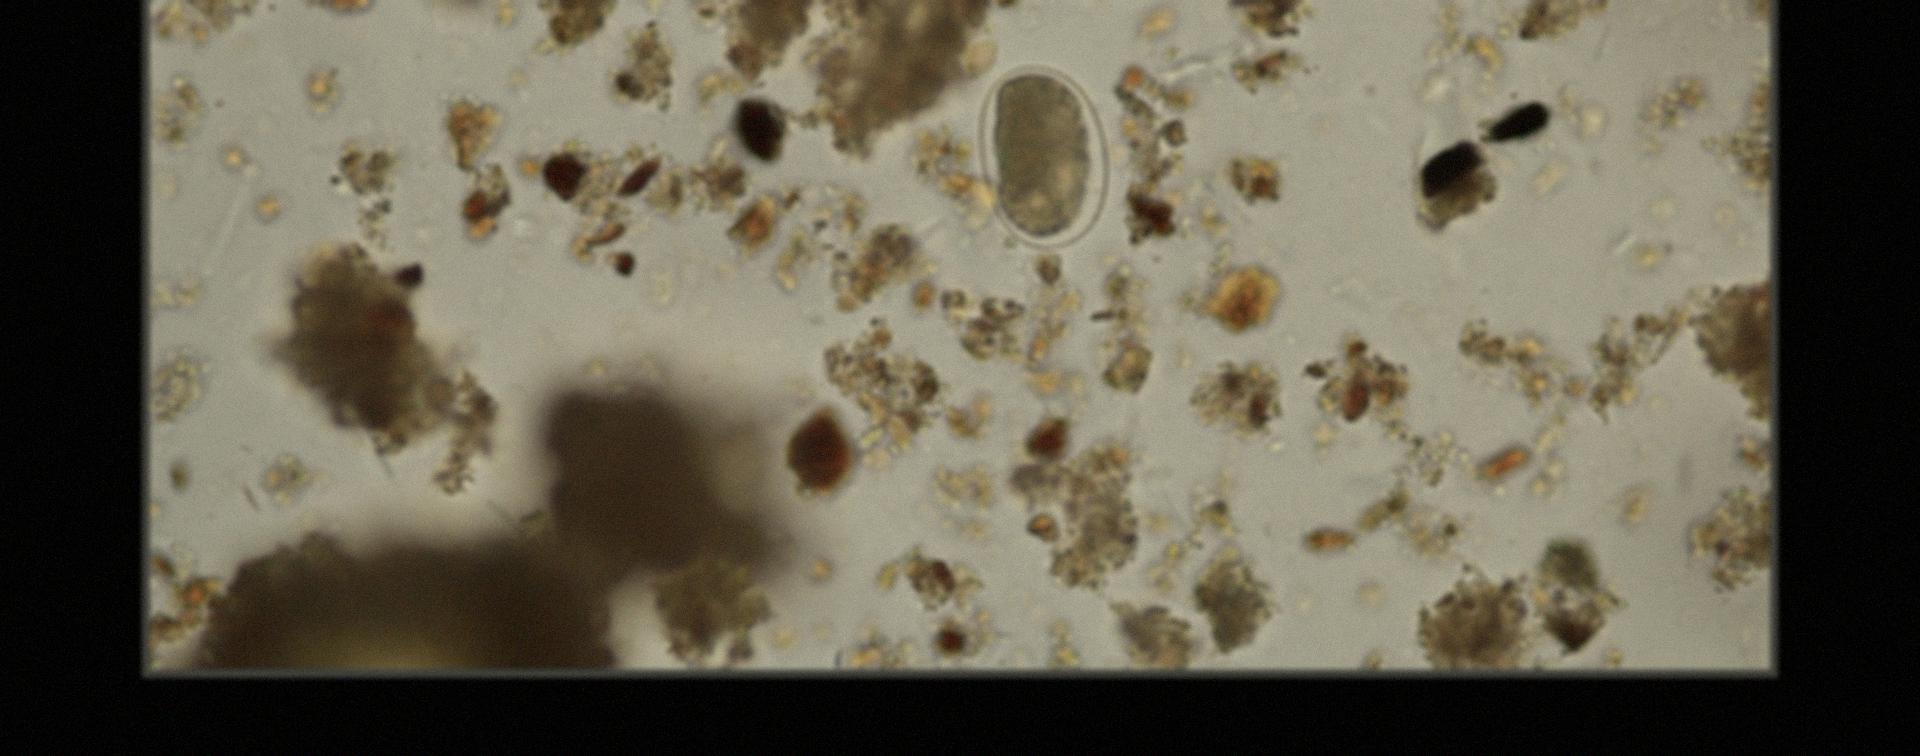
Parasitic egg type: Hookworm egg